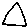
Label: triangle